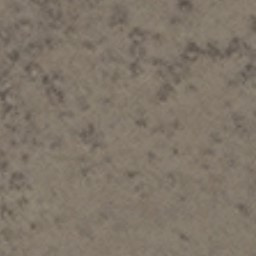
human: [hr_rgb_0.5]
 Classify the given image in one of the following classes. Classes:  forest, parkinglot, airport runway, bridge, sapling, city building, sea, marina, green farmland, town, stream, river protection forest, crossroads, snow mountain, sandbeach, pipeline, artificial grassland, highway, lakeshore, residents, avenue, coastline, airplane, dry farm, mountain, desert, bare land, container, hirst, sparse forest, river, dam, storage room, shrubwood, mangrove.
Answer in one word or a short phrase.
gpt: bare land